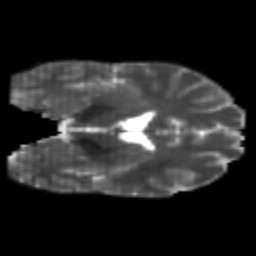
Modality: T2w
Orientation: coronal
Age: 24
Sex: male
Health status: healthy
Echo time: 0.074 s